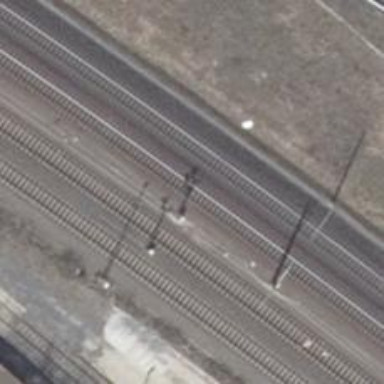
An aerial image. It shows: Railway signal.